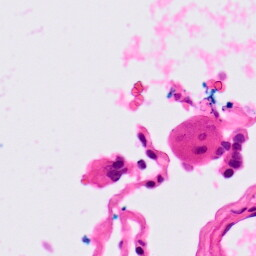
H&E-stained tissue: Lung